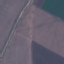
Land use / land cover: AnnualCrop